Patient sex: M
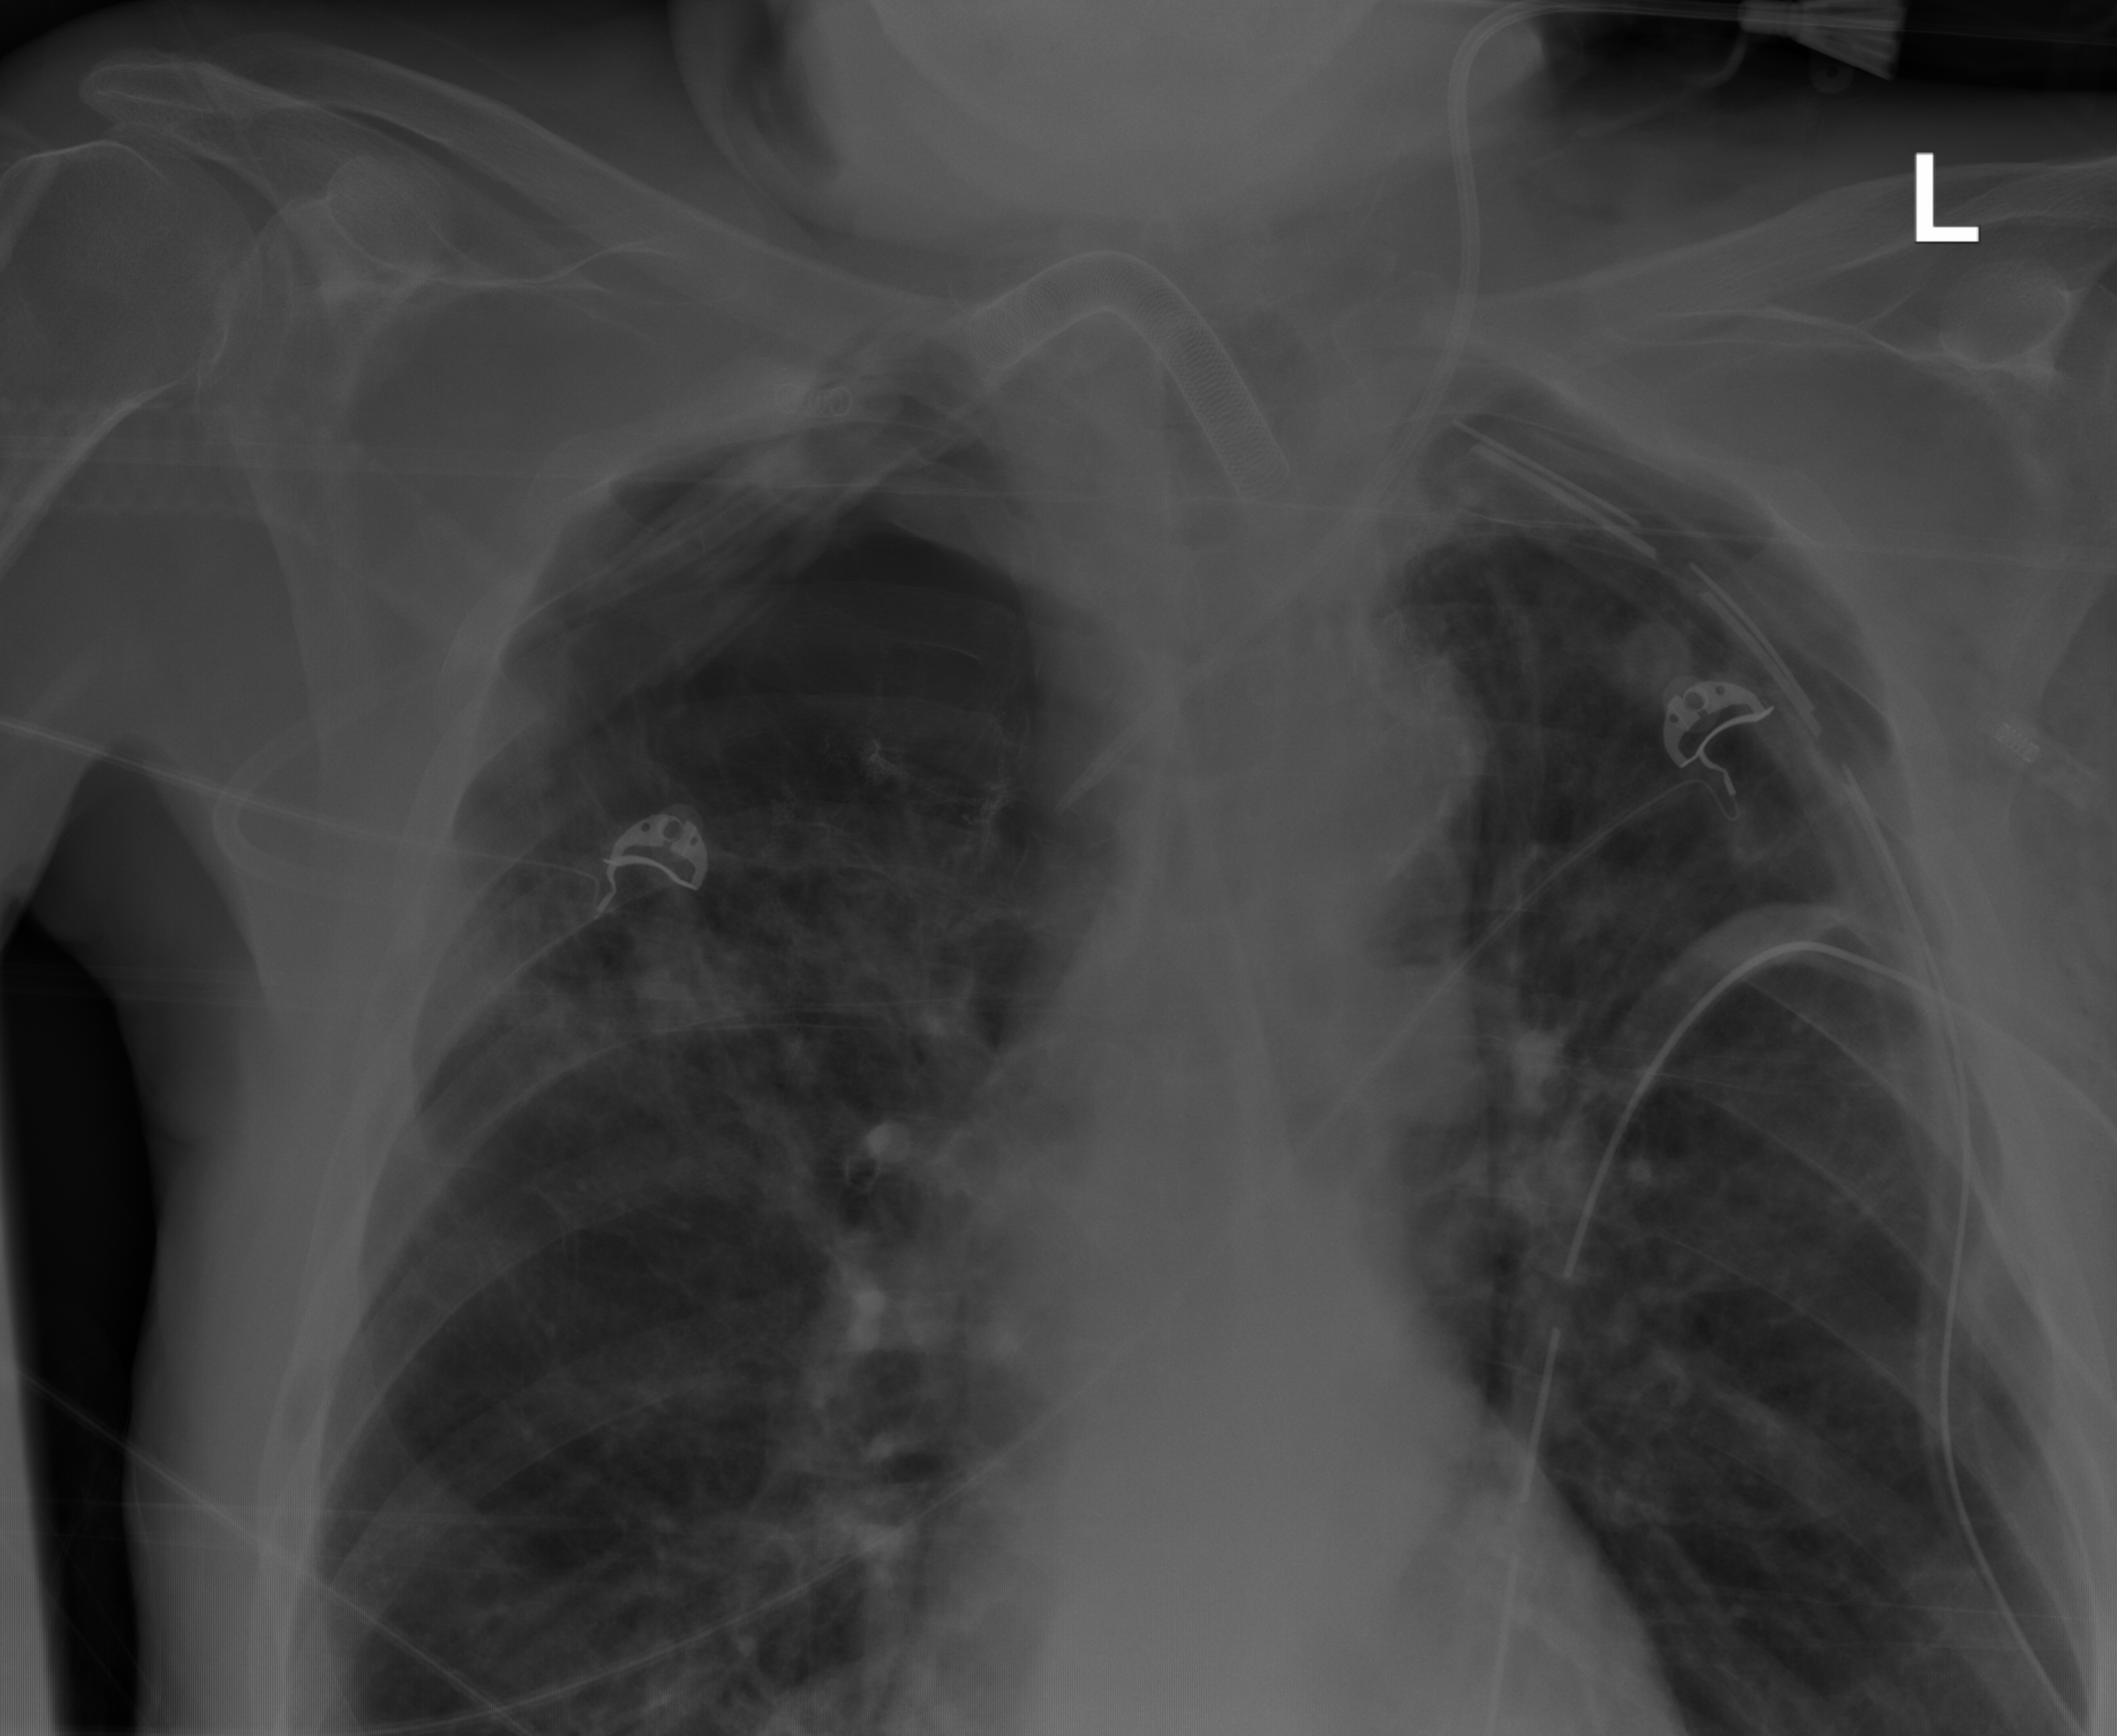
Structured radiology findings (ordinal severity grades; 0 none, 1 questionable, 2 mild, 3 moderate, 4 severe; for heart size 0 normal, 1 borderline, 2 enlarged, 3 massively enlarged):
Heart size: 0
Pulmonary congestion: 0
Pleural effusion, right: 0
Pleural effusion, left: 0
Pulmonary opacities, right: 2
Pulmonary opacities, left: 0
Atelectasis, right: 0
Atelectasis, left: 0